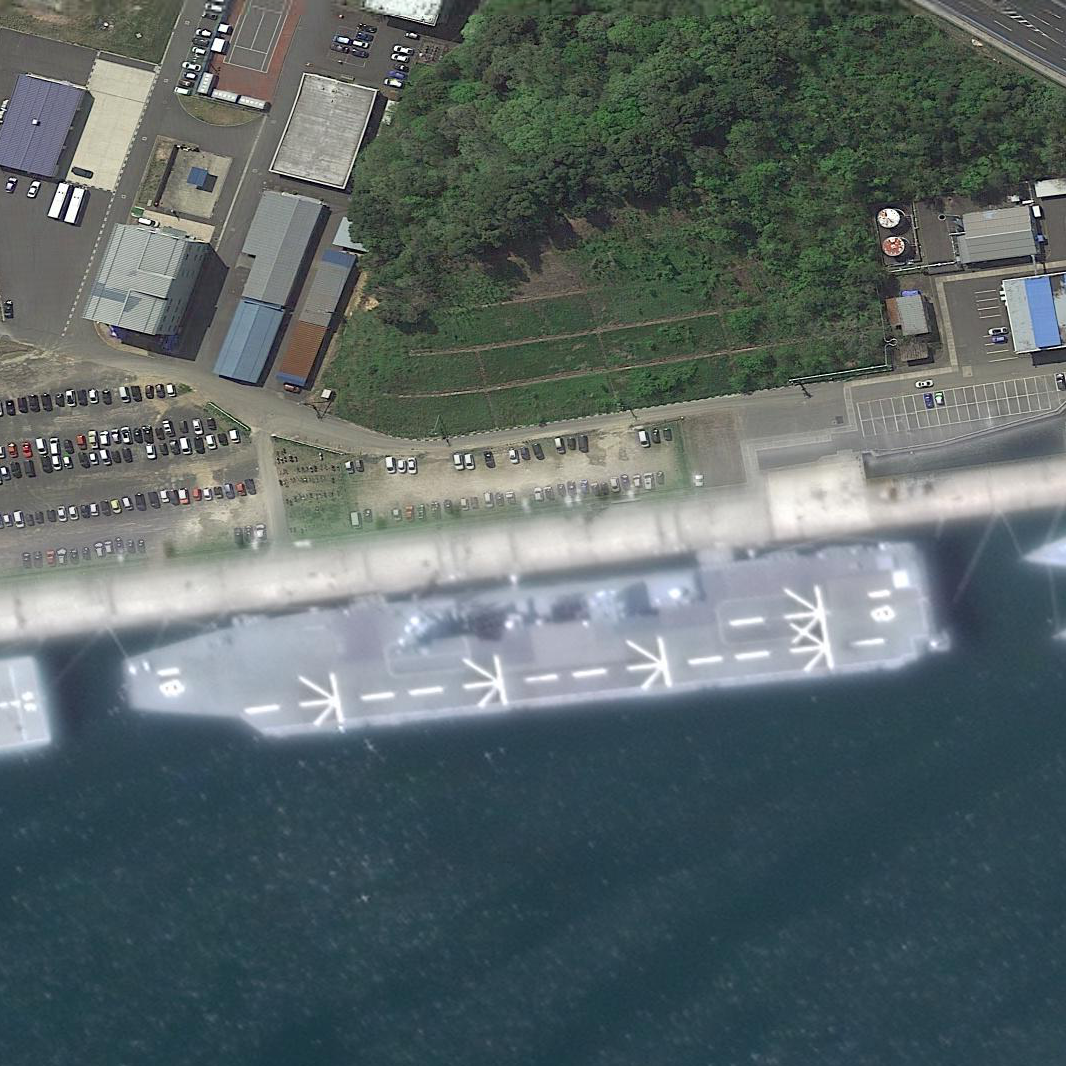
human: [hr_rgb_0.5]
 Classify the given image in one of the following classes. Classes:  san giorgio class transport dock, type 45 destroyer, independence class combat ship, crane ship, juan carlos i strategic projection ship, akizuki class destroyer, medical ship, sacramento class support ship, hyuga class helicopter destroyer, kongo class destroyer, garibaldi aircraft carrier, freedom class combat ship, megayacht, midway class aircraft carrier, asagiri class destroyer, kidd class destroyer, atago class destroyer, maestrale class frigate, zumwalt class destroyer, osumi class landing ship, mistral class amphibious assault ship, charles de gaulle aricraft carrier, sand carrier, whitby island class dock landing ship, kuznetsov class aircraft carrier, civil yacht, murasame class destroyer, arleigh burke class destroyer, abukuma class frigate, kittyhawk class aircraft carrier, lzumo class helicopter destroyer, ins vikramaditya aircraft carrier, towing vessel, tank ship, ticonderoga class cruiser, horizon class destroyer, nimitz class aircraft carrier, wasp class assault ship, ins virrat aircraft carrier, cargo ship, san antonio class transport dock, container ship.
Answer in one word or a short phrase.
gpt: Hyuga class helicopter destroyer